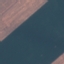
Land use / land cover: AnnualCrop